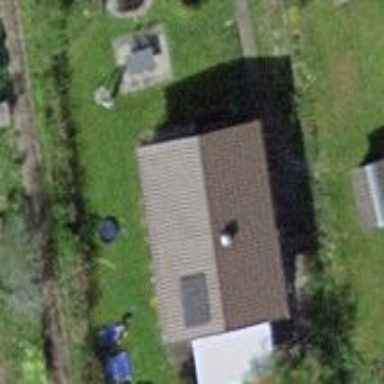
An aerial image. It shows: Bungalow.